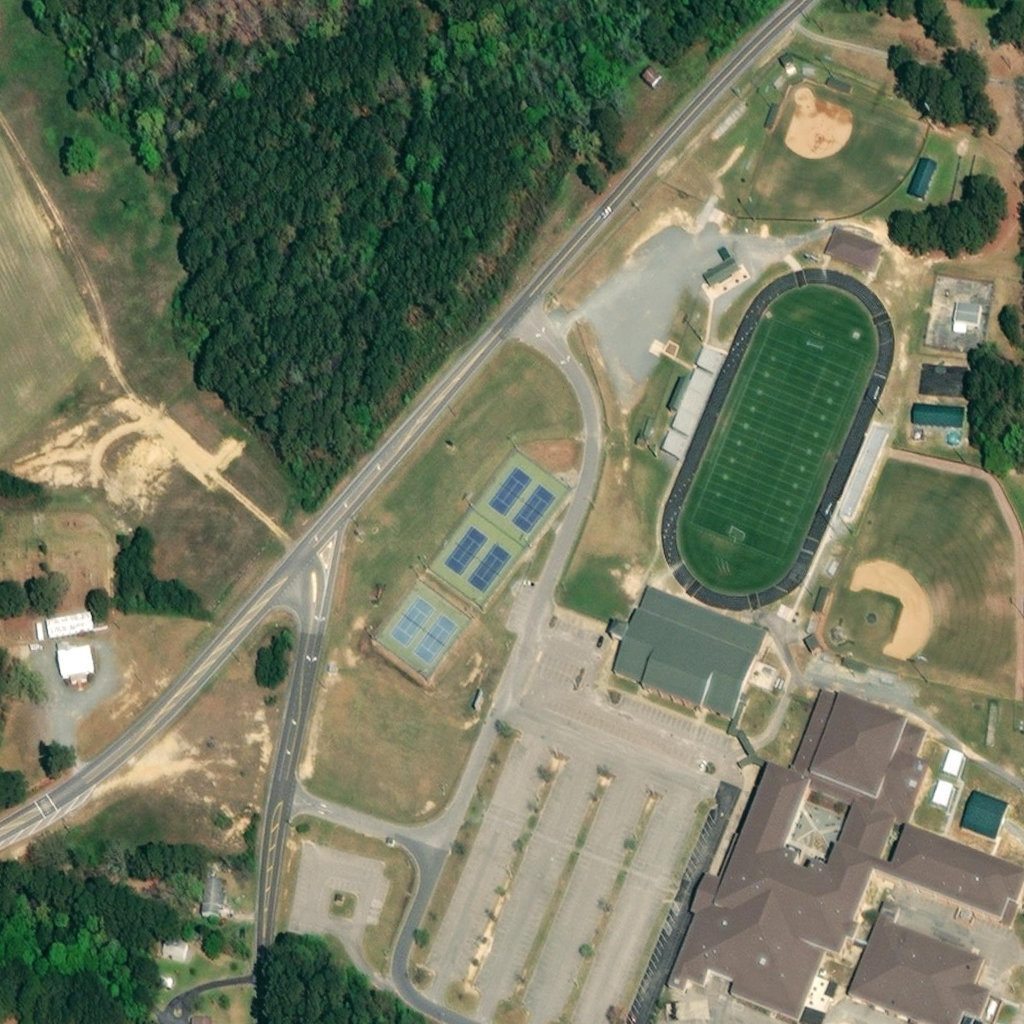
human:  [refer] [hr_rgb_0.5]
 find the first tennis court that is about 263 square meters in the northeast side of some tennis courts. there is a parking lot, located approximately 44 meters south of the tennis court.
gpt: <box>[[49, 47, 54, 52, 0]]</box>